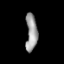
Tissue: lung
Cell type: Myeloid cells
Senescence score: 0.744
Nuclear area (px): 419
Mean DAPI intensity: 153.346